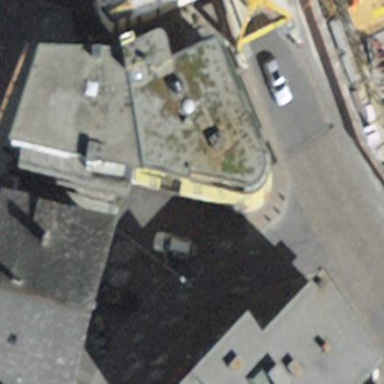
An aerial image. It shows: Hotel building.